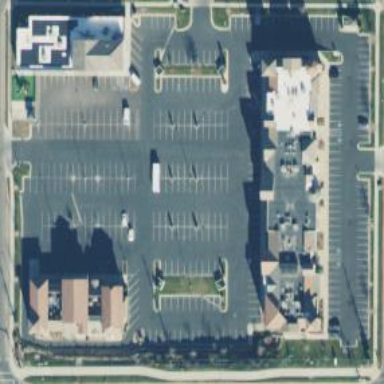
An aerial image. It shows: Retail area.